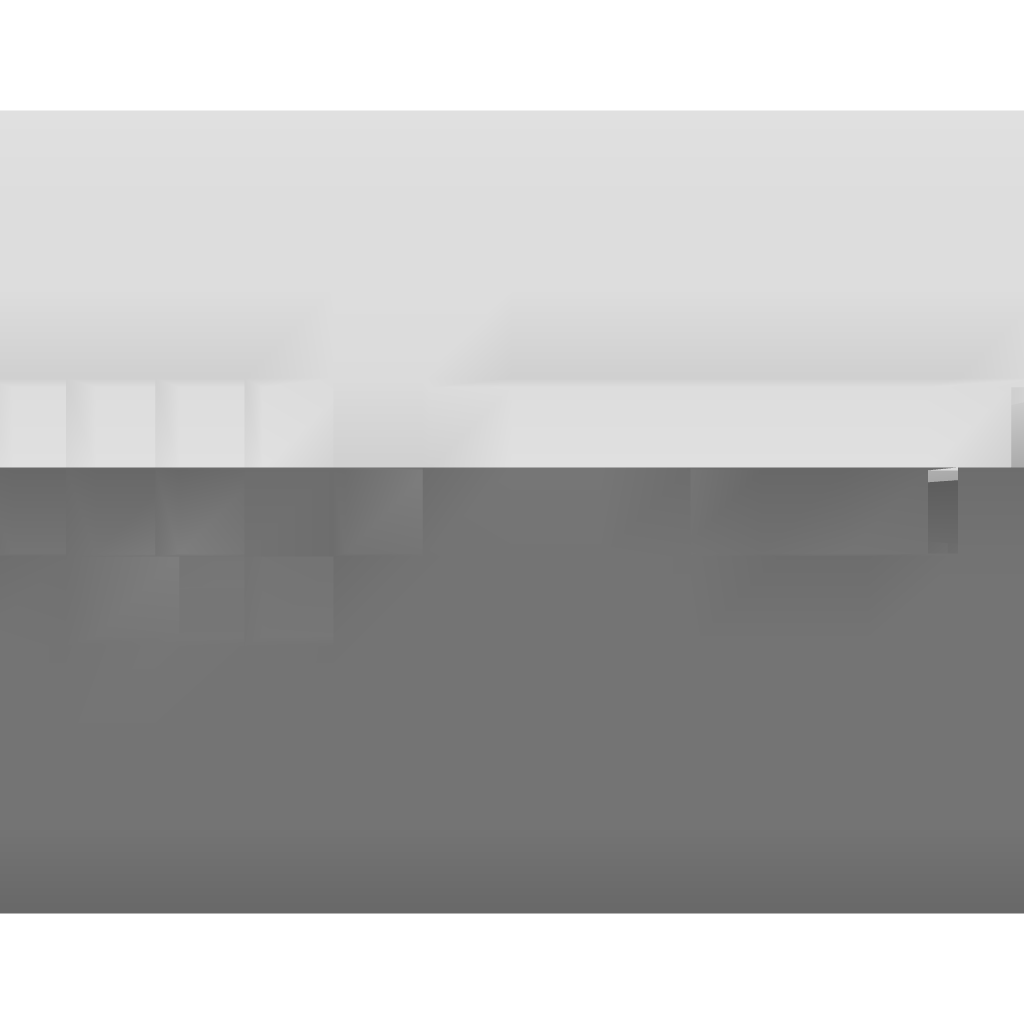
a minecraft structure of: Small PvP Arena bad low quality